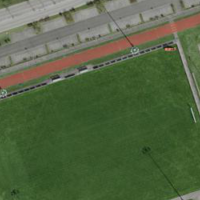
EUNIS habitat code: 53
Species observed at this site:
Corvus frugilegus
Coloeus monedula